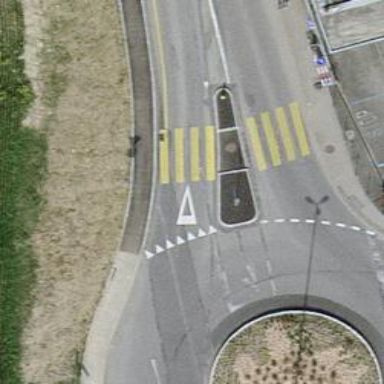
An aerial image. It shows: Uncontrolled crossing with central island on the road.